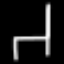
Label: chair